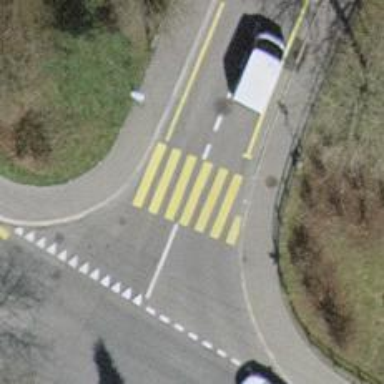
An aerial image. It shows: Marked crossing on footway with clear markings.